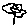
Label: flower